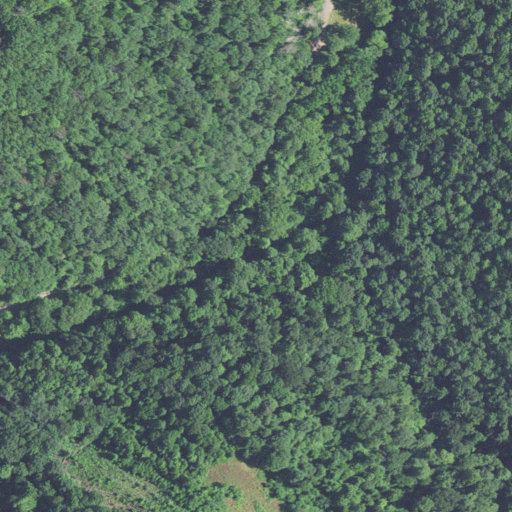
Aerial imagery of valley in West Virginia named White Hollow containing deciduous forest, open development, and mixed forest